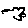
Label: cloud